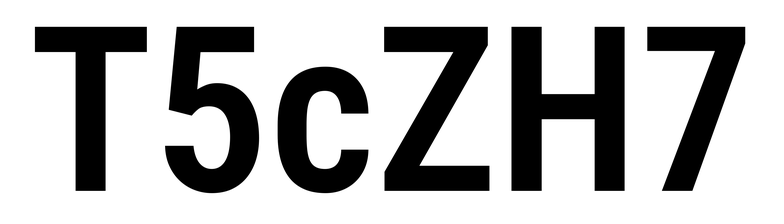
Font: Roboto_Condensed_SemiBold